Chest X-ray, PA view. Patient: 38 years old, sex M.
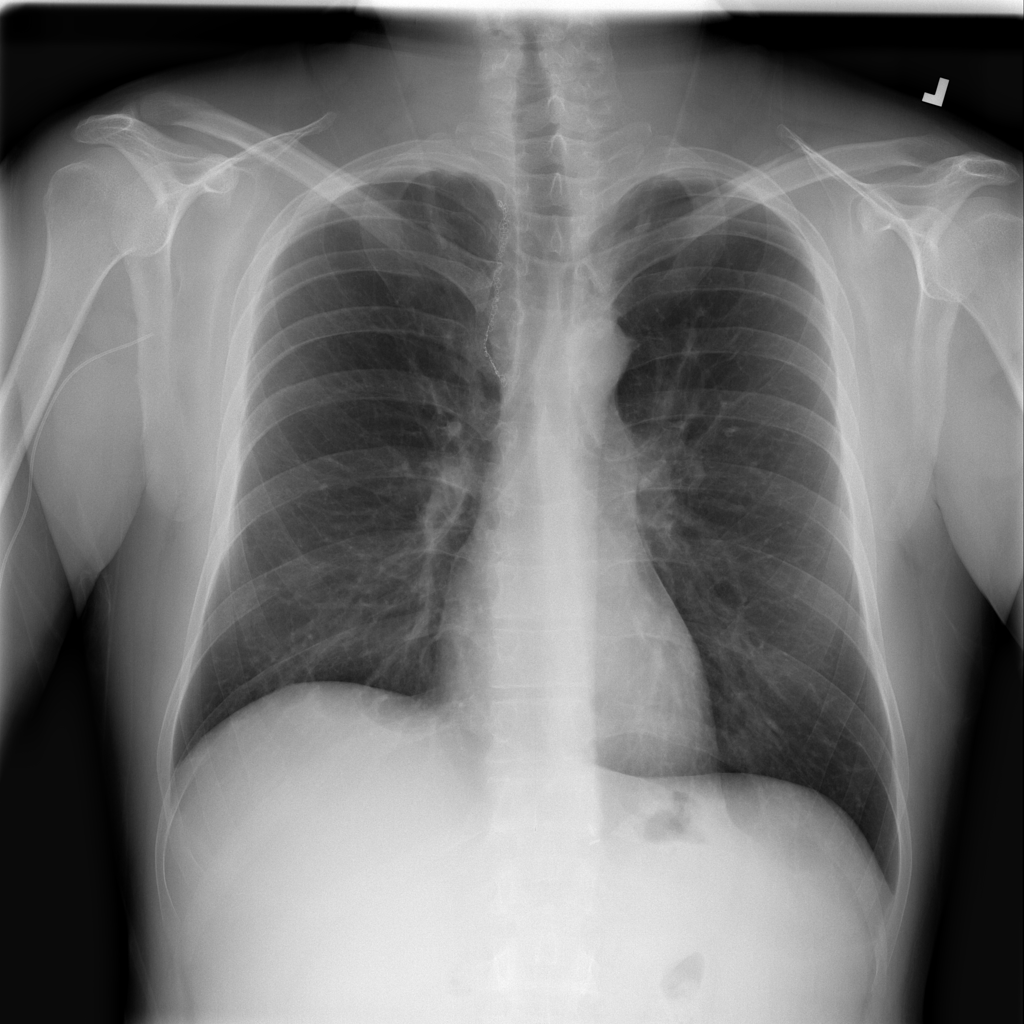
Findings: No Finding